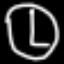
Label: clock